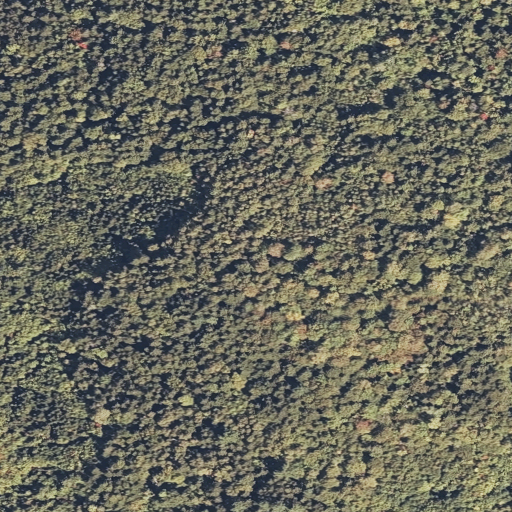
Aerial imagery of ridge(s) in Maine named Dam Ridge containing mixed forest, evergreen forest, and deciduous forest